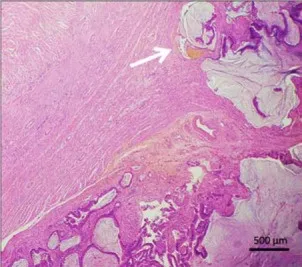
Histopathological appearance of 2.0 x 2.0 x 2.0 cm3 polypoid, moderately differentiated adenocarcinoma taken out from the surgically resected transverse colon on hematoxylin and eosin staining under the light microscope (40 x. Magnification). A) Tumor cells invading the muscularis propria (white arrow).
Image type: pathology (h&e)